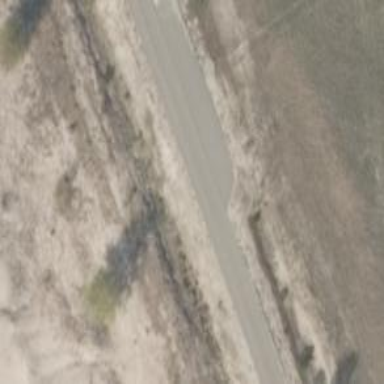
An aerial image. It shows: Passing place on the road.